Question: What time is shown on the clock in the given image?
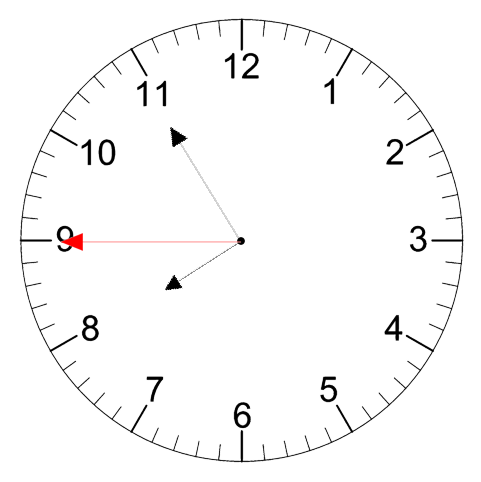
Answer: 07:54:45